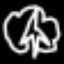
Label: leaf